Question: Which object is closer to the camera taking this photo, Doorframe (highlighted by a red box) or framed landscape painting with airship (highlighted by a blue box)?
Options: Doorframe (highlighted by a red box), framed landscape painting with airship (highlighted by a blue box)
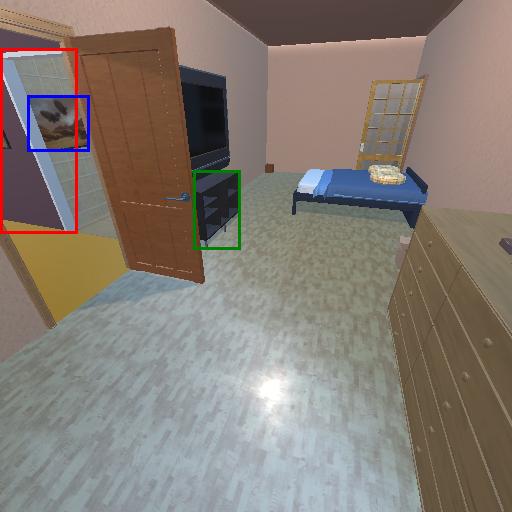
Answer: Doorframe (highlighted by a red box)